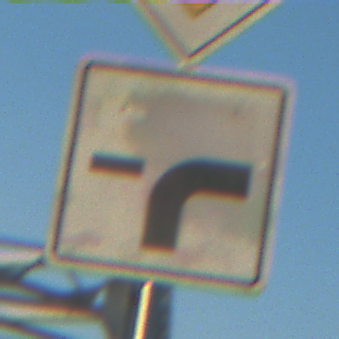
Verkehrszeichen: VerlaufVorfahrtsstrasse9
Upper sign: Vorfahrtsstrasse
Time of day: SunriseSunset
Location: Outdoor (RoadRail)
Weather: Clear
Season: NotSpecified
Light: Natural